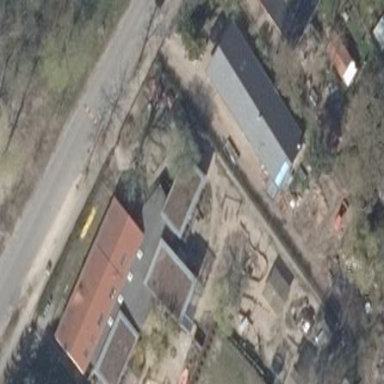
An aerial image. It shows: Kindergarten building.